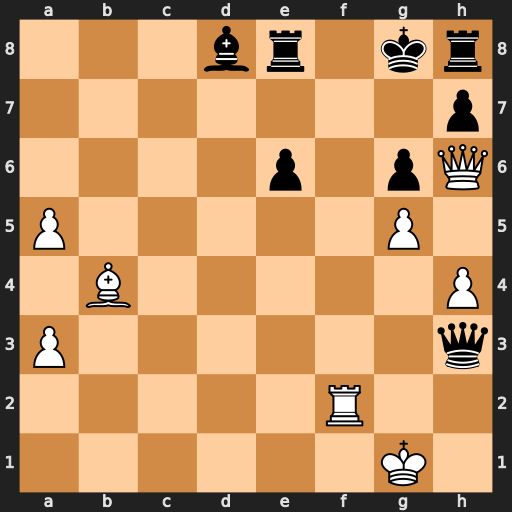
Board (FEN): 3br1kr/7p/4p1pQ/P5P1/1B5P/P6q/5R2/6K1
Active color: w
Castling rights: -
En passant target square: -
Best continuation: Rf8+ Rxf8 Qxf8#